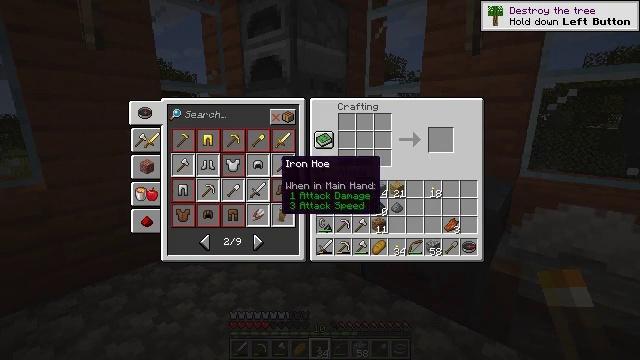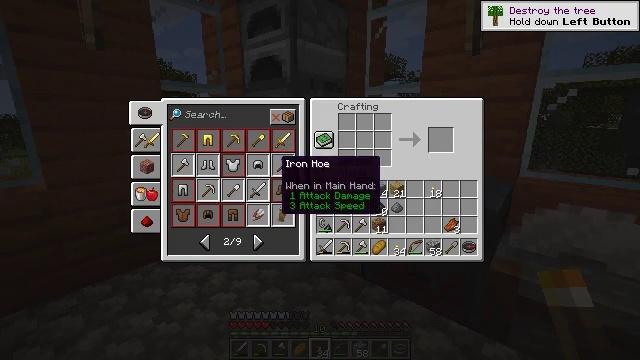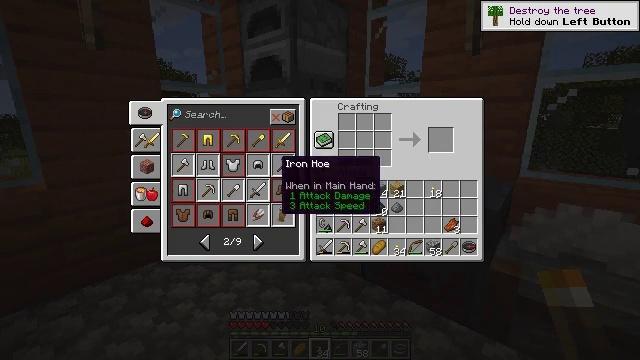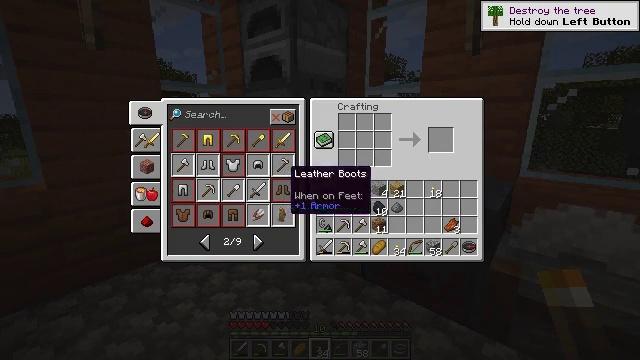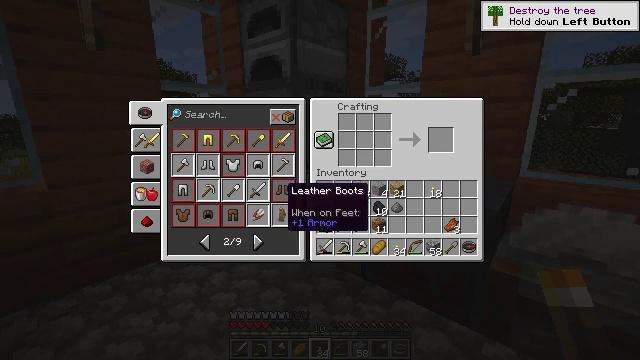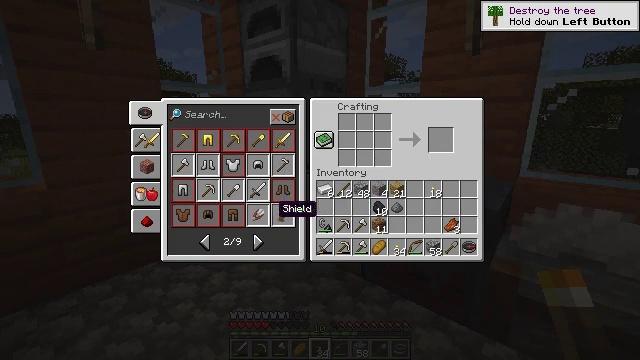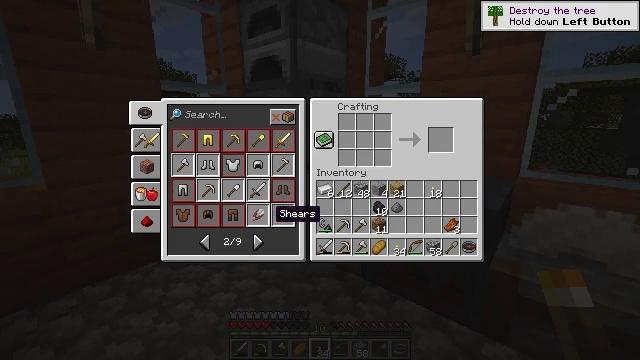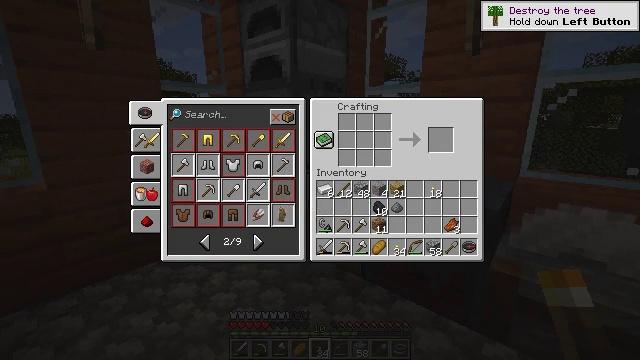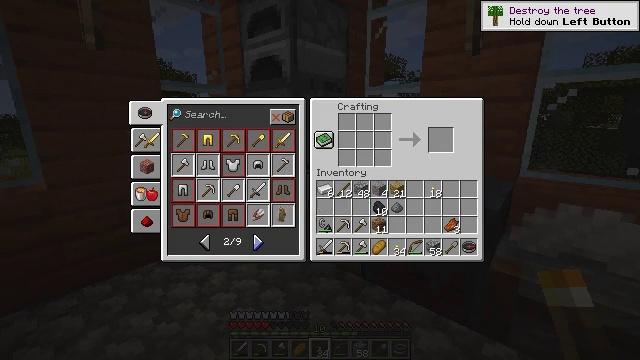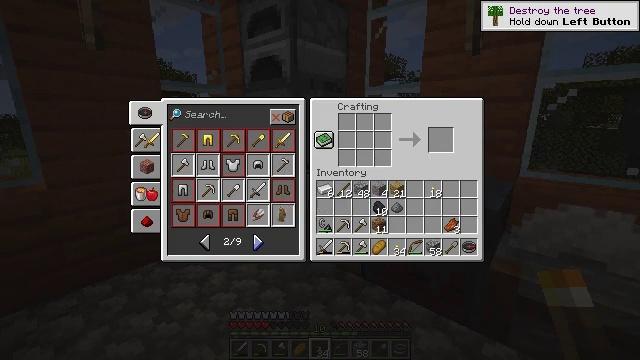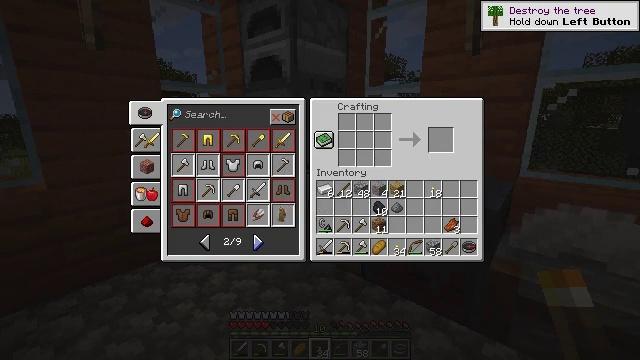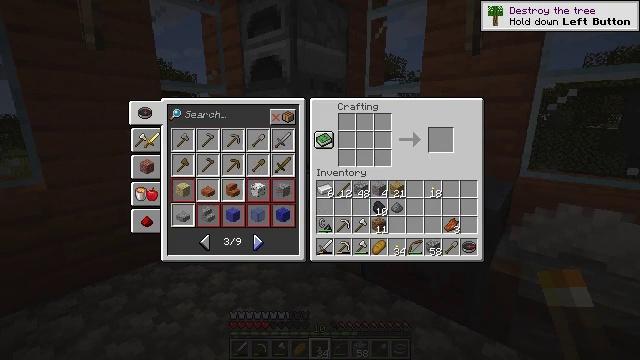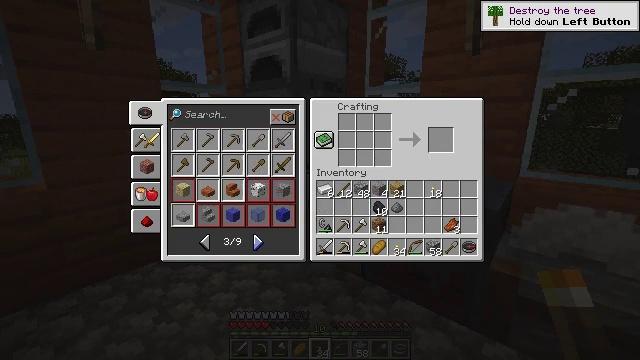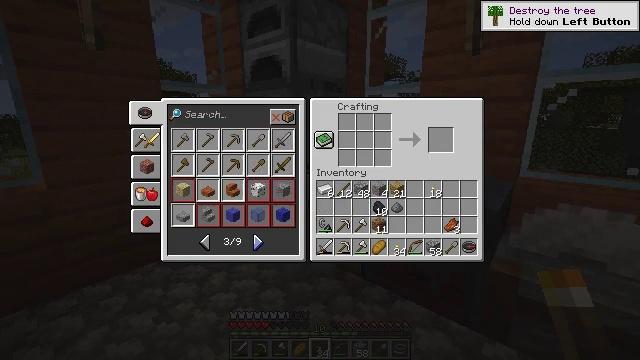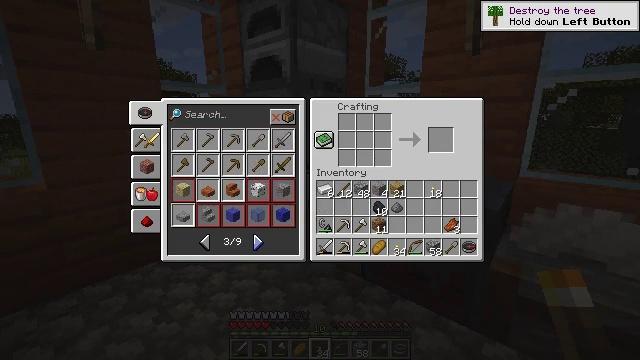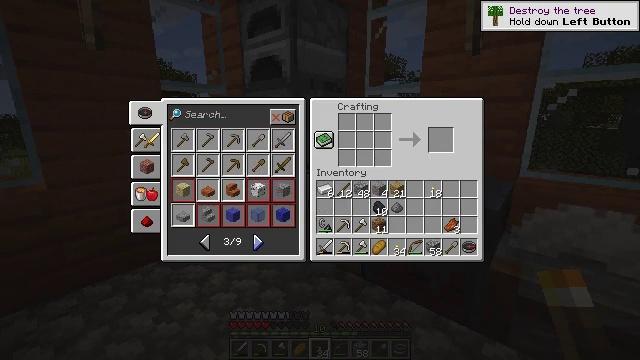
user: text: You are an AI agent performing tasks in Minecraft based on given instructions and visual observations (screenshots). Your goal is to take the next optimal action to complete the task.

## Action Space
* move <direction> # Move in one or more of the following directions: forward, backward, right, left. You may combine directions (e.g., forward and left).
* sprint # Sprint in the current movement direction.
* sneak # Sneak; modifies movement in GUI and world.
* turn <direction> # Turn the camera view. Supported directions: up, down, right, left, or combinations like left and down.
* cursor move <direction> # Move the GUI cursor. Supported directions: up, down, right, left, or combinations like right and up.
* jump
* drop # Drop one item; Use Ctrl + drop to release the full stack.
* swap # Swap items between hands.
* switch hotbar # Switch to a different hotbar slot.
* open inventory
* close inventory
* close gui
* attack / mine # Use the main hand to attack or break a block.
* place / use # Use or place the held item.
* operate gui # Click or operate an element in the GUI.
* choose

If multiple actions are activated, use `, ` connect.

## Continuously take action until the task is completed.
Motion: motion action
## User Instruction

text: Craft a stone hoe by combining cobblestone with sticks.
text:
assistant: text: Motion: no_op
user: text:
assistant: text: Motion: no_op
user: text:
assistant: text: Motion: turn right and down
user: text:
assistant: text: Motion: turn down
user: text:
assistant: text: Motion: turn left and down
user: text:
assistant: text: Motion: no_op
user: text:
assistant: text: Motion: turn down
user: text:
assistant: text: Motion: no_op
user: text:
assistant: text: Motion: no_op
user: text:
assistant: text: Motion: no_op
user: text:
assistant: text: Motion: attack / mine
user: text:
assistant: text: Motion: attack / mine
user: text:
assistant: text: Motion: attack / mine
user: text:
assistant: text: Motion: no_op
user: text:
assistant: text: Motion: no_op
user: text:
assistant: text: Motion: turn up
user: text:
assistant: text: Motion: turn up
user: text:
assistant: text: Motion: turn up
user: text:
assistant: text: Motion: turn up
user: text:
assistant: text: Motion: turn up
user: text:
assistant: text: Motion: turn up
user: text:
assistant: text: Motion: turn up
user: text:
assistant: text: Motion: no_op
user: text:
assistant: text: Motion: no_op
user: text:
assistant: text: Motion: no_op
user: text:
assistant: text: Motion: no_op
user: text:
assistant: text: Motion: no_op
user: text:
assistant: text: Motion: no_op
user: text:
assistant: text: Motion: no_op
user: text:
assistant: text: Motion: no_op